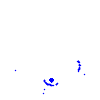
Particle: kaon